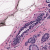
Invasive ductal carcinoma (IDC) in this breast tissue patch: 0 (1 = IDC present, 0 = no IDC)